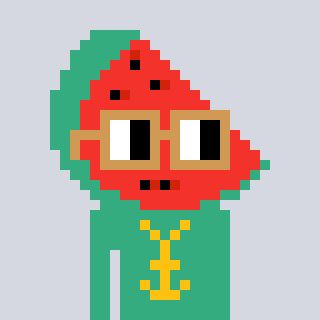
a pixel art character with square brown glasses, a watermelon-shaped head and a teal-colored body on a cool background